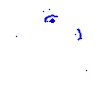
Particle: electron